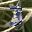
Label: 3